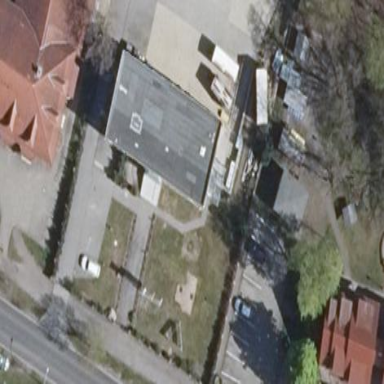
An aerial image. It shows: Office building serving as emergency service facility.